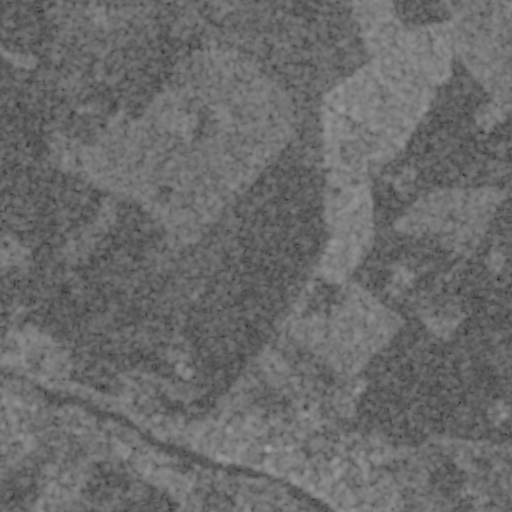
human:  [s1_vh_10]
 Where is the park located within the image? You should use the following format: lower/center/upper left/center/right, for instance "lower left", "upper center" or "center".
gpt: The park is located in the lower left of the image.
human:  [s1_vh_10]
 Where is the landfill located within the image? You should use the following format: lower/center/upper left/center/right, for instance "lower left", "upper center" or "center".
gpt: There is no landfill in the image.

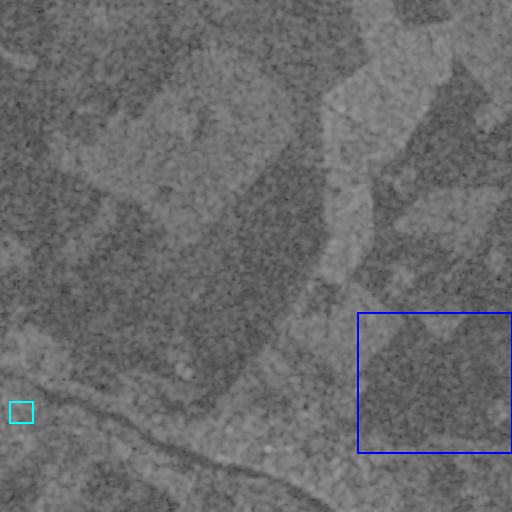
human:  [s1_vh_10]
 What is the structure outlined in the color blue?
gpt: The structure outlined in blue is a crop field.
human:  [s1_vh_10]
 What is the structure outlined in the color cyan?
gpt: The structure outlined in cyan is a park.
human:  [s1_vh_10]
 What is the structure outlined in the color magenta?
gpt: There is no magenta outline.